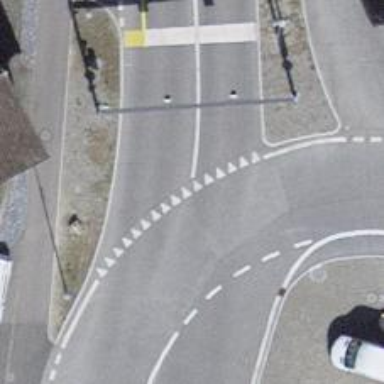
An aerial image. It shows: Road with "give way" sign.